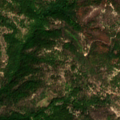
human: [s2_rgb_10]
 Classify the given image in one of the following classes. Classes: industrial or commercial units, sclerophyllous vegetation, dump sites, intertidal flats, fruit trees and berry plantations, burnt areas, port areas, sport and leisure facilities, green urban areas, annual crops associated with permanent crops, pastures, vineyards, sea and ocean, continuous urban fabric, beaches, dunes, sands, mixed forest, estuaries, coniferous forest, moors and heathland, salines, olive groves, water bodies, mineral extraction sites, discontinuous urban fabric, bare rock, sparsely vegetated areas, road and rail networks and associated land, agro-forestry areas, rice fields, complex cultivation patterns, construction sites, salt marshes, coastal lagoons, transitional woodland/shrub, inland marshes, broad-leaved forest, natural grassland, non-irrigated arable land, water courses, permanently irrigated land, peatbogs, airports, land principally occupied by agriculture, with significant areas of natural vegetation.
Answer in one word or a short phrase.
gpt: natural grassland, transitional woodland/shrub